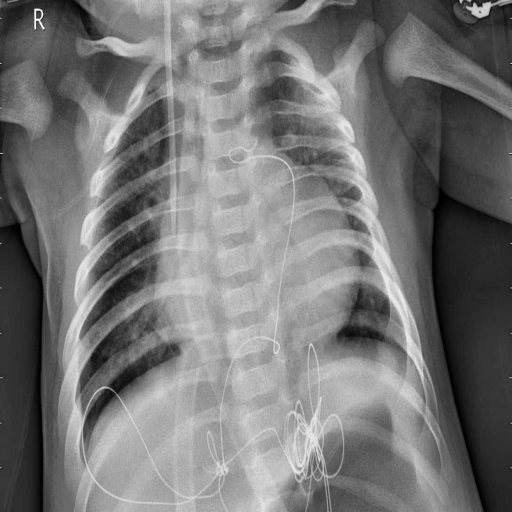
Finding: PNEUMONIA